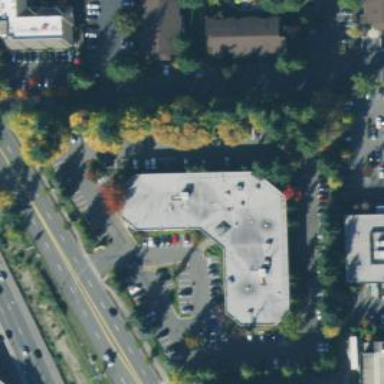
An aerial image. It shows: Healthcare clinic is depicted in the image.